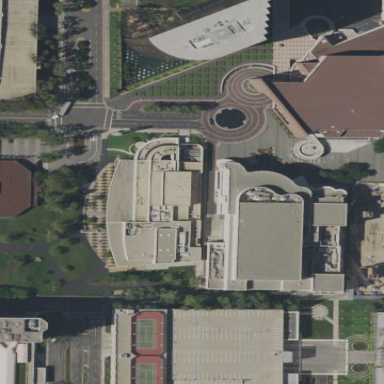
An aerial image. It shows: There is theatre building.